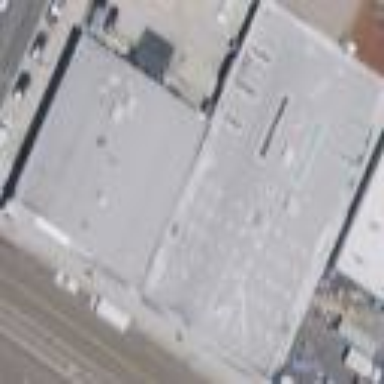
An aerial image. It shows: Commercial building.